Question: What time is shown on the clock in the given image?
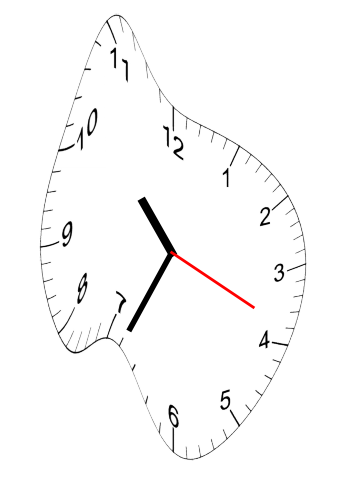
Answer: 10:34:19